A spectrogram of one vibration snapshot from a rotating bearing is shown (time on one axis, frequency on the other). Based on the visible evidence, which condition applies: normal, inner_race, outer_race, ball?
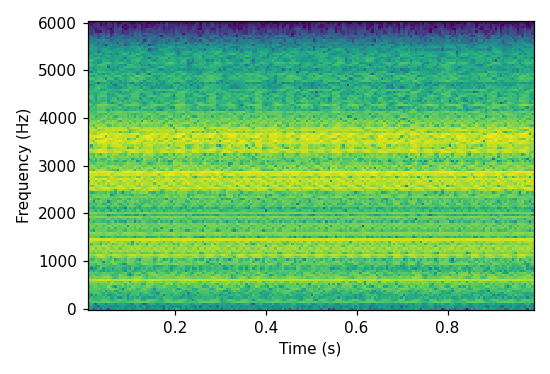
Answer: inner_race